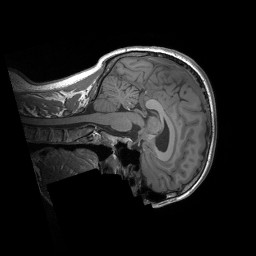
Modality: T1w
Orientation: sagittal
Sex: male
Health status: ill
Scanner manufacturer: siemens
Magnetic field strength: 3 T
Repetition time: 1.66 s
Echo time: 0.00254 s